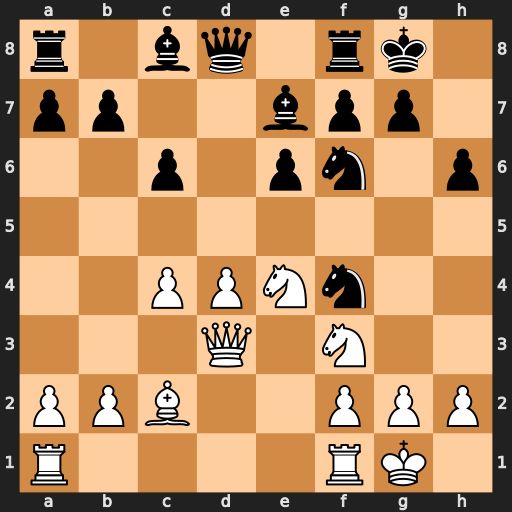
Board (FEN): r1bq1rk1/pp2bpp1/2p1pn1p/8/2PPNn2/3Q1N2/PPB2PPP/R4RK1
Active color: w
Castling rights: -
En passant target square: -
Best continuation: Nxf6+ Bxf6 Qh7#